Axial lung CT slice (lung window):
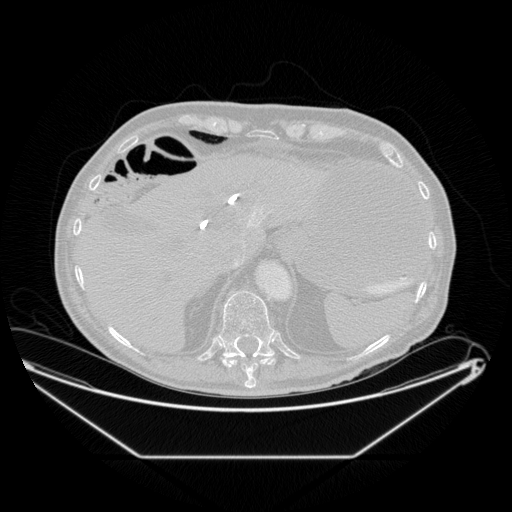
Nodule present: no